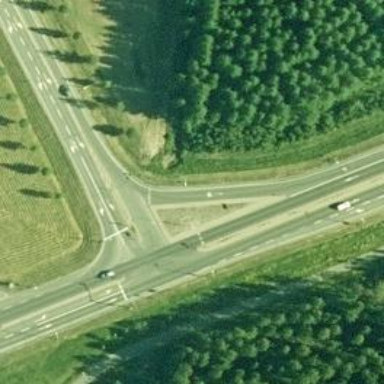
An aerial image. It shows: Trunk link highway.